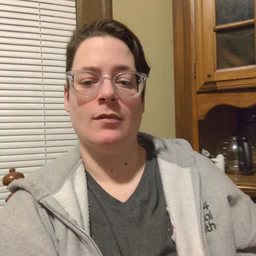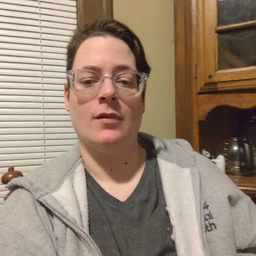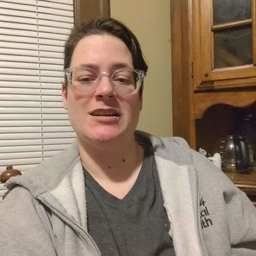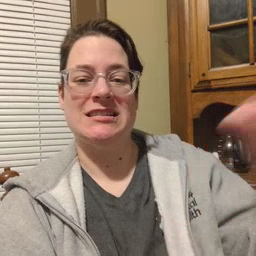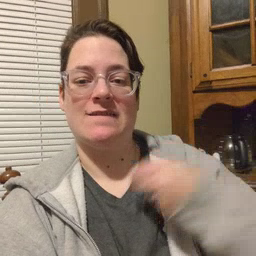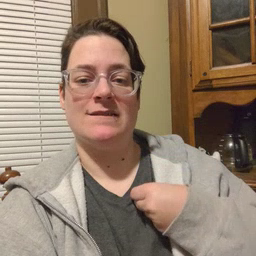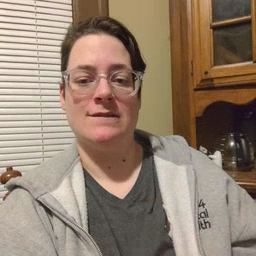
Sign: give